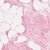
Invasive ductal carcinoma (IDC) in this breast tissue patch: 0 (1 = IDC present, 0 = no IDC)